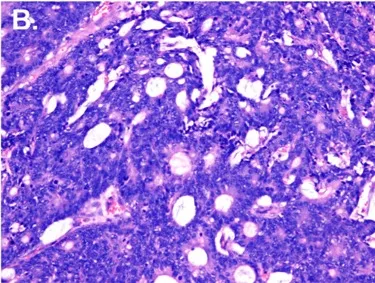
Case information. (B) Pathological section of implanted lesion of Case 1 (HE staining, under x20 microscope).
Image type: pathology (h&e)